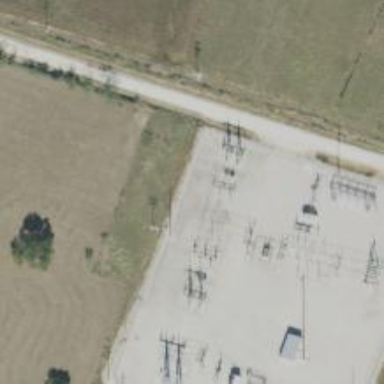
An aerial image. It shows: Switch for power supply.